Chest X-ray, PA view. Patient: 62 years old, sex F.
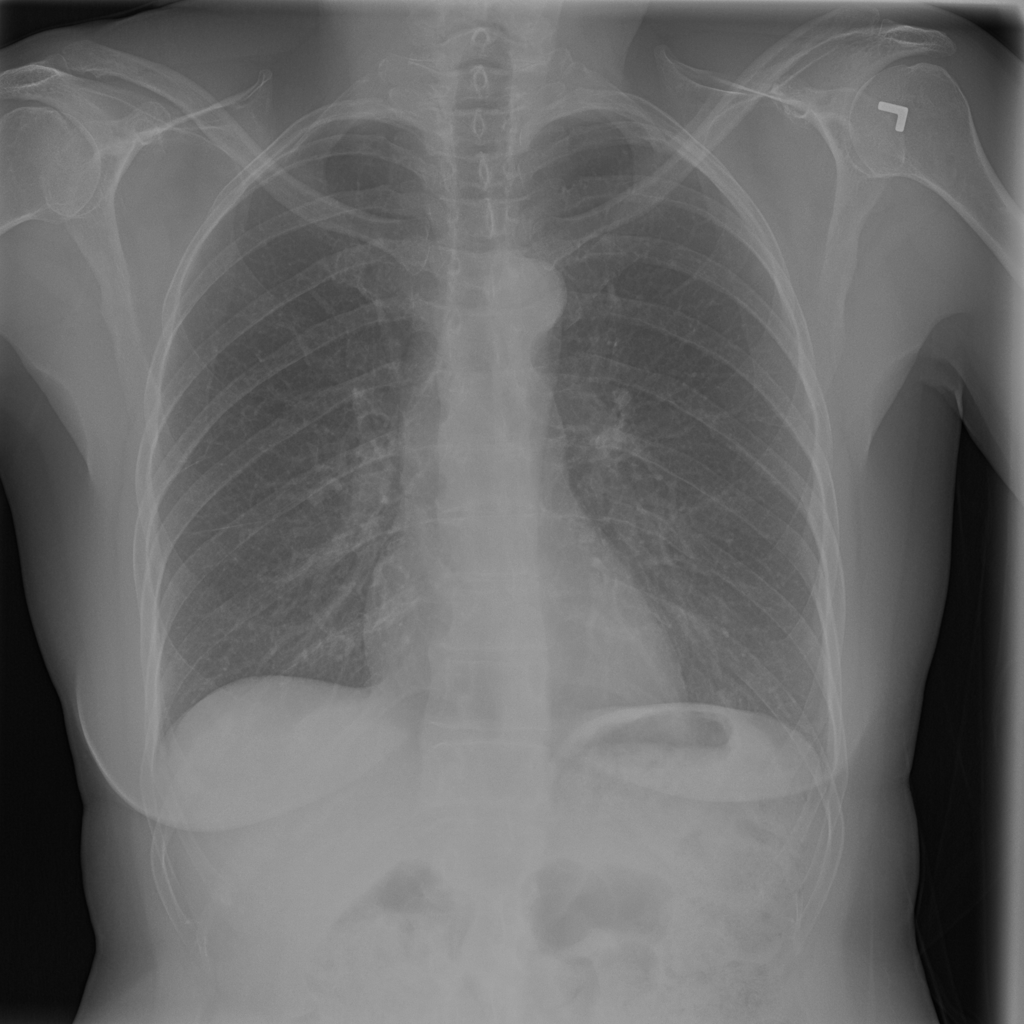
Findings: No Finding